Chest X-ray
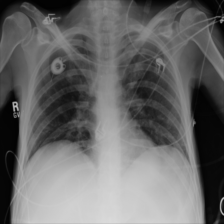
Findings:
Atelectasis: negative
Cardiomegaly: negative
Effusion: negative
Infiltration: negative
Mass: negative
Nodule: positive
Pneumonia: negative
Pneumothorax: negative
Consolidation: negative
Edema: negative
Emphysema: negative
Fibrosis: negative
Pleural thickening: negative
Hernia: negative